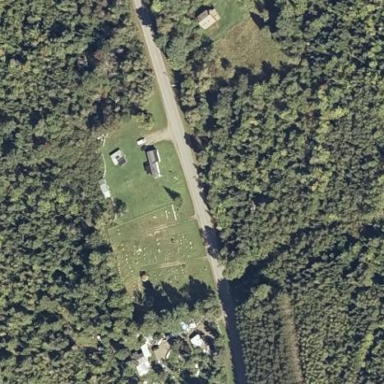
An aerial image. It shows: Cemetery.